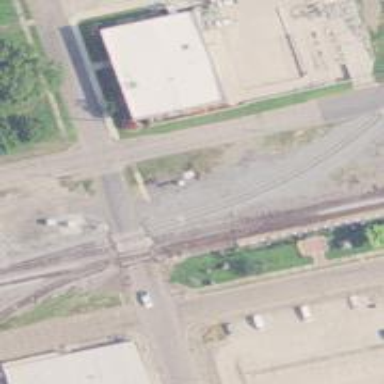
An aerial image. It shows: Railway siding with rails.